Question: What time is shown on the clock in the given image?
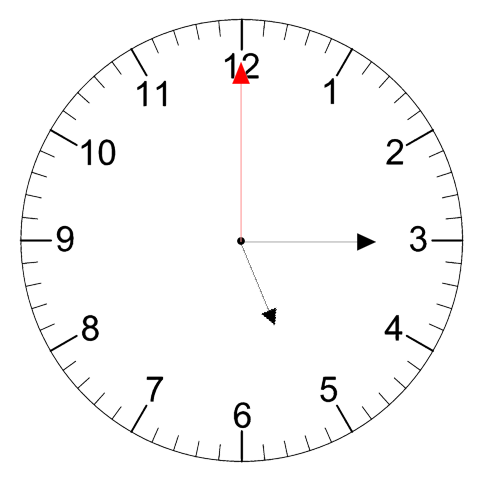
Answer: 05:15:00